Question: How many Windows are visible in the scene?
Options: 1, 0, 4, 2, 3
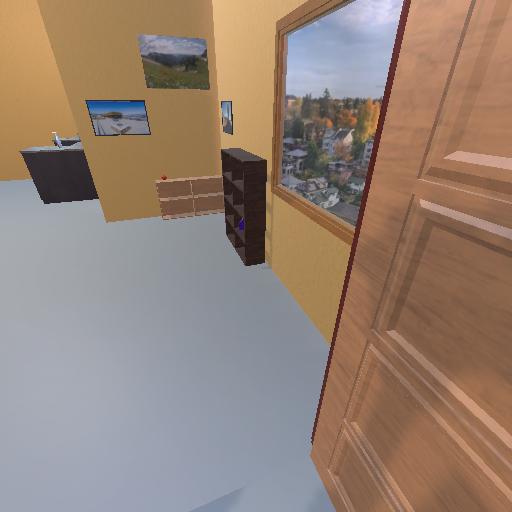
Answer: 1